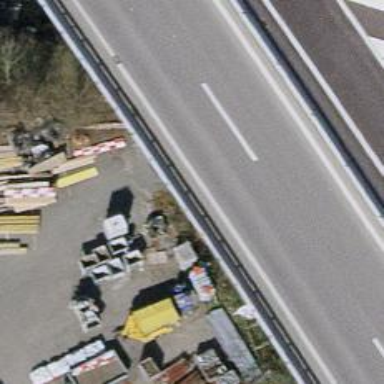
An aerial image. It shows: Trunk highway bridge without sidewalk.